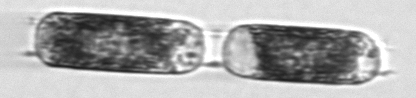
Label: Hemiaulus